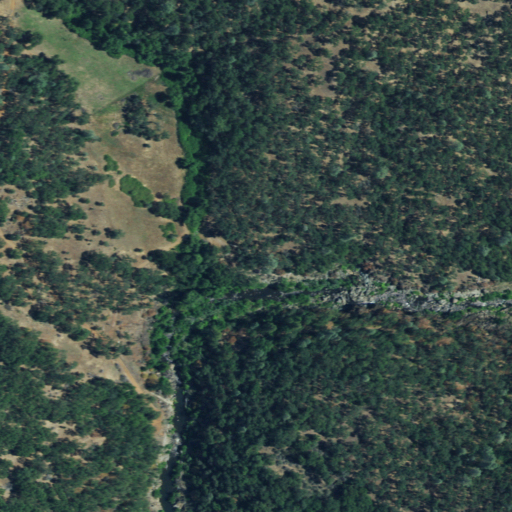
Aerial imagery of valley in California named Meyer Ravine containing evergreen forest, deciduous forest, and shrub